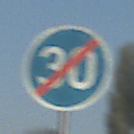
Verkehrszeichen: EndeMindestgeschwindigkeit
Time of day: SunriseSunset
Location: Outdoor (Special)
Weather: Clear
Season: NotSpecified
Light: Natural